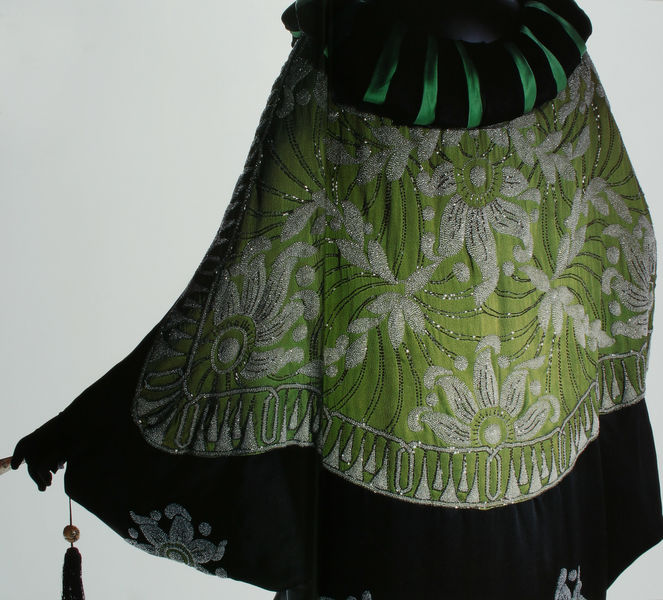
Titel: Mantel (Detail)
Künstler: Amy Linker
Standort: Kyoto (Japan)
Institution: Kyoto Costume Institute
Schlagwörter: blau, blätter, dunkel, hand, umhang, weiß, grün, blume, blumen, frau, grau, handschuh, hell, kleid, licht, schwarz, blüte, blüten, gürtel, mode, muster, rock, falten, kleidung, kragen, samt, silber, stickerei, stoff, kontrast, perlen, seide, taille, japan, linien, falte, nähen, detail, glanz, floral, gestreift, streifen, glänzen, glänzend, kordel, quaste, naht, satin, foto, schimmer, glitzer, linie, puppe, bommel, cape, schimmern, design, fashion, modedesign, kyoto, poncho, designer, flral